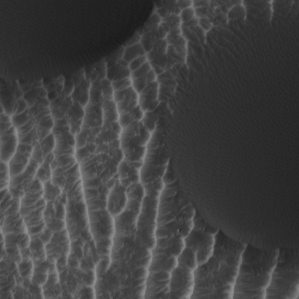
Label: non_frost